Field crop: maize
Growth stage: 1
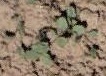
Species: convolvulus